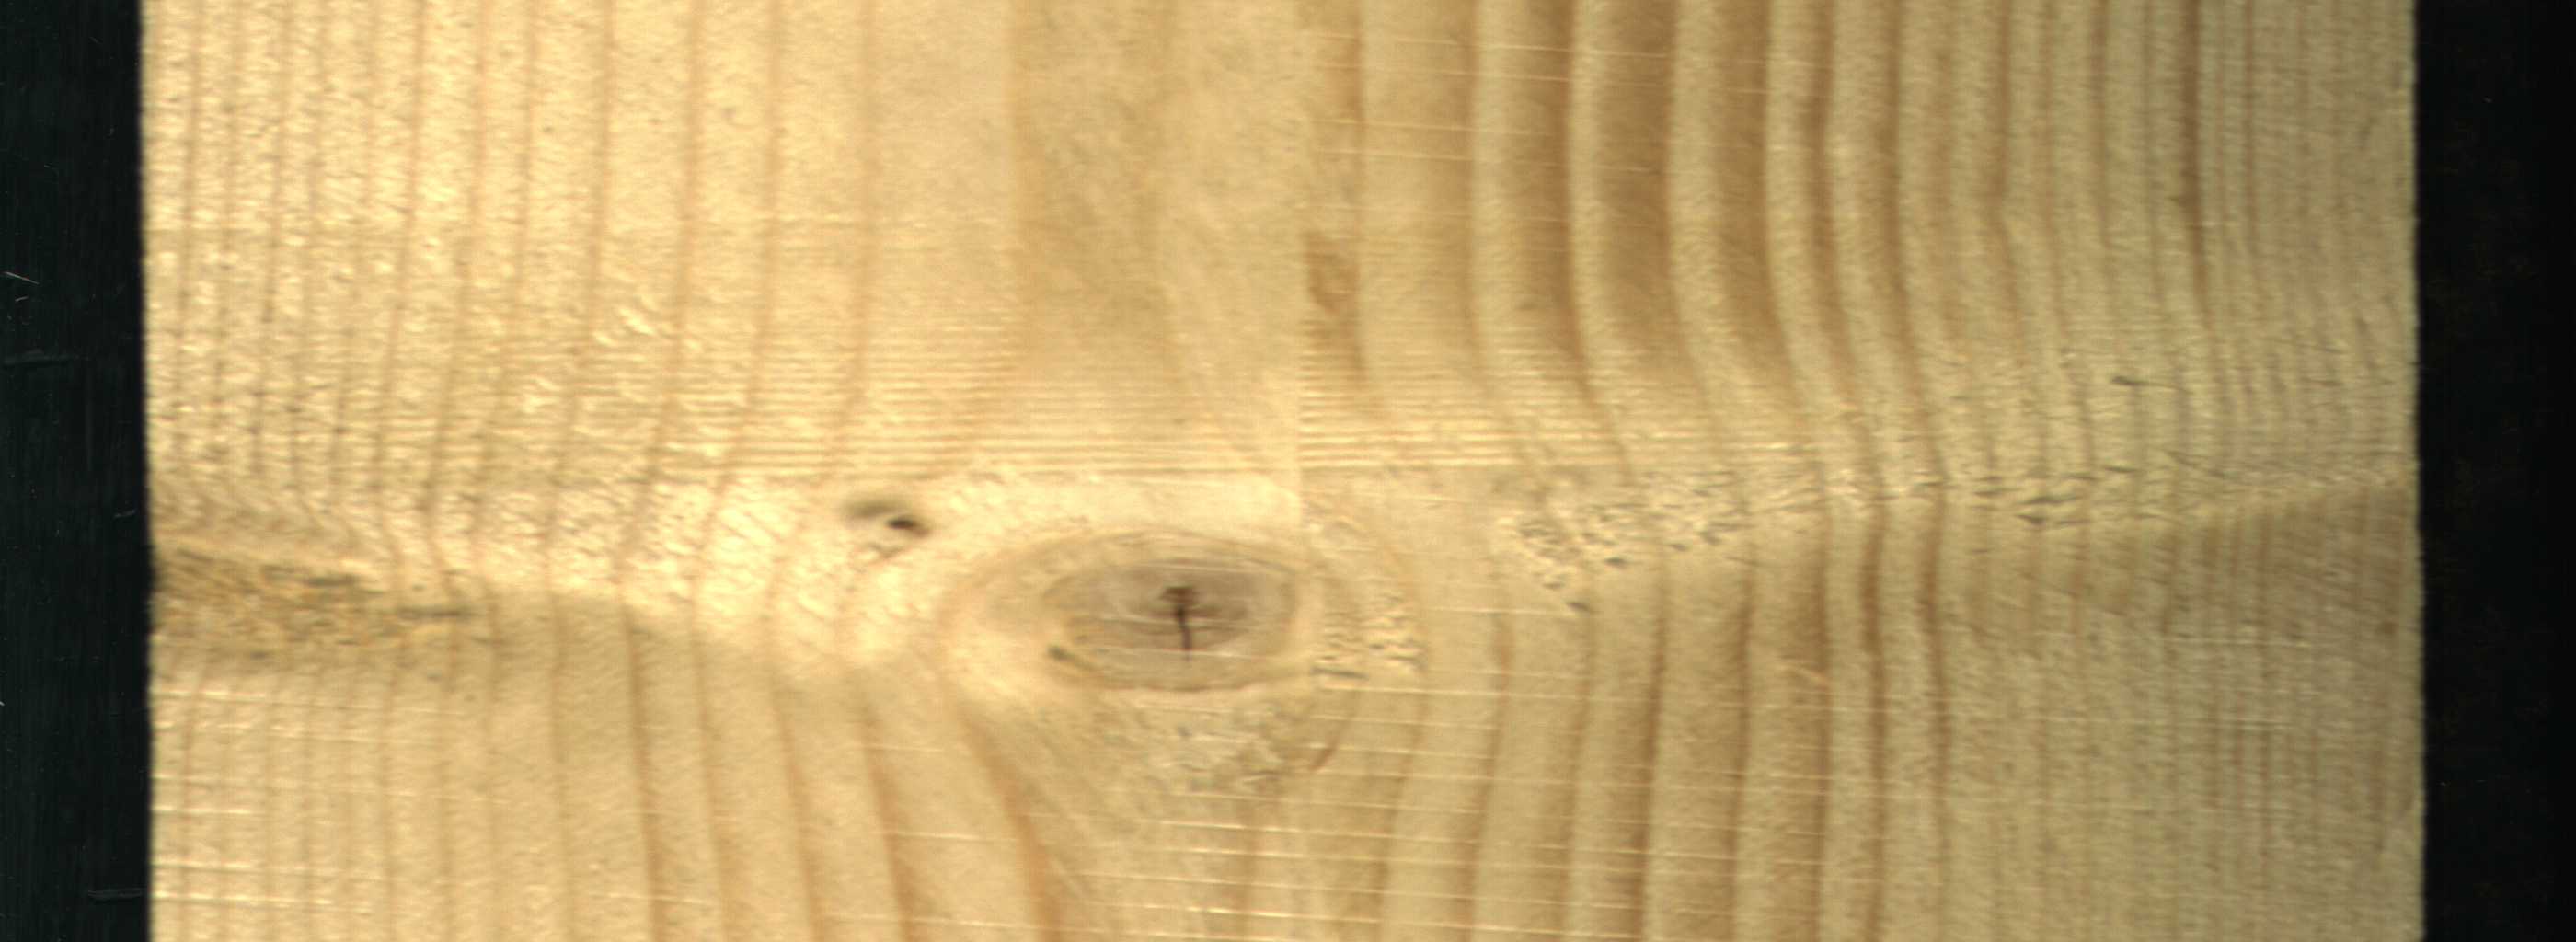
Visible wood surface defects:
Live_Knot
Live_Knot